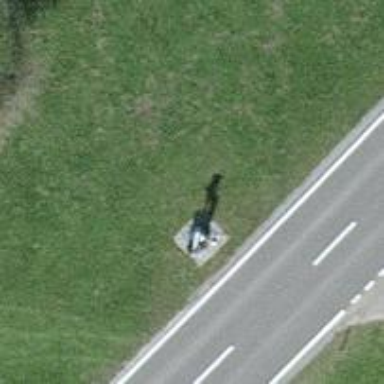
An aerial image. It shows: Wayside cross with historic significance.